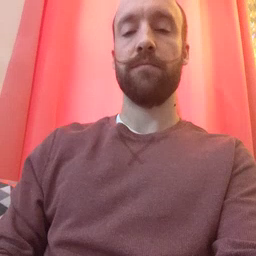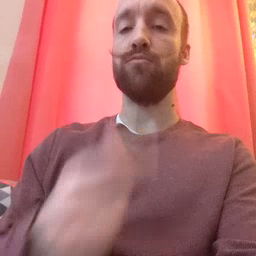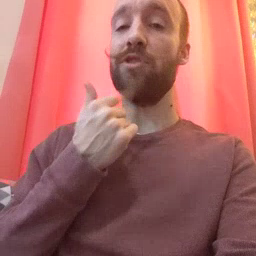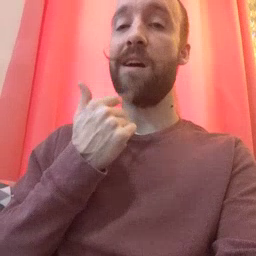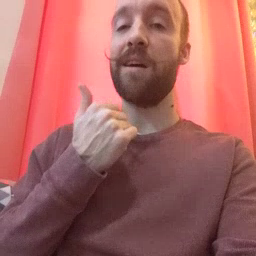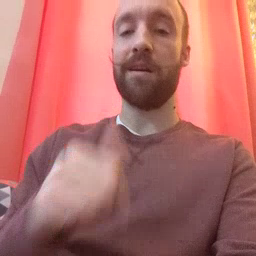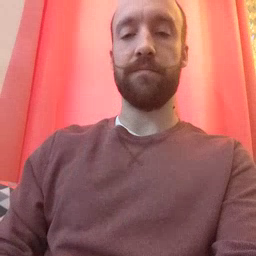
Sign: red